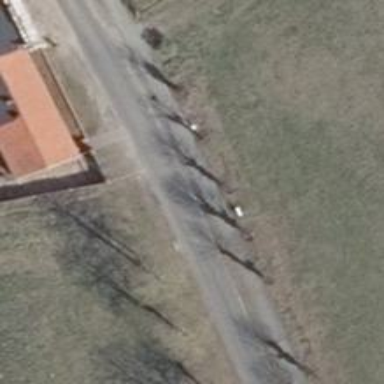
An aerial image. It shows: Avenue lined with trees.